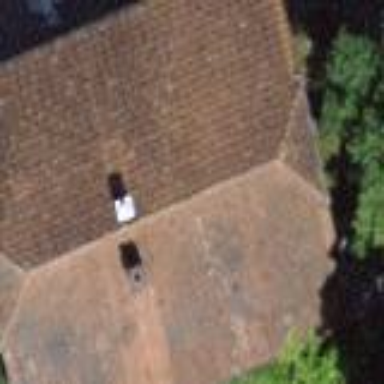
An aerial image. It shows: Detached building with half-hipped roof.